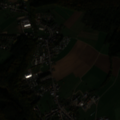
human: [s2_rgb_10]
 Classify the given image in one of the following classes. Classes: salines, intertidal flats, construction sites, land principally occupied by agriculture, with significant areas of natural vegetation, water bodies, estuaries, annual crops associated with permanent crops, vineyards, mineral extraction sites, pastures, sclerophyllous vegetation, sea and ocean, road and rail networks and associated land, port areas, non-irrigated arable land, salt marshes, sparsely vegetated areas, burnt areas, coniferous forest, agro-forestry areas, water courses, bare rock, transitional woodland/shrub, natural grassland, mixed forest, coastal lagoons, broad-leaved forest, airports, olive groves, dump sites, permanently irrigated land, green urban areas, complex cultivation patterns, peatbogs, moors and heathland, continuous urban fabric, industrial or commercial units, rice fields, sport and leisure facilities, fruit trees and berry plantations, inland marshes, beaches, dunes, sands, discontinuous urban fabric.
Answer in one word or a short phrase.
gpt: discontinuous urban fabric, non-irrigated arable land, pastures, land principally occupied by agriculture, with significant areas of natural vegetation, coniferous forest, mixed forest